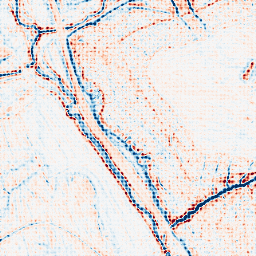
Category: edge_preserving
Decomposition family: bilateral
Decomposition parameters: d: 9
sigma_color: 25
sigma_space: 25
Upsampling method: sinc_blackman
Upsampling parameters: scale: 8
kernel_size: 8
Upsampling scale: 8